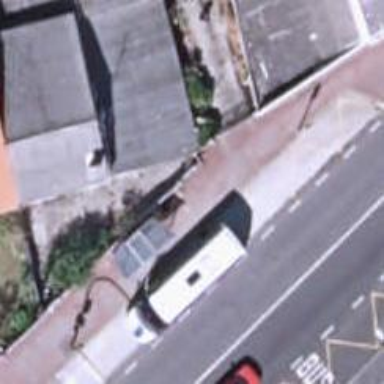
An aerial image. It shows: Bus stop with sheltered platform for public transport.